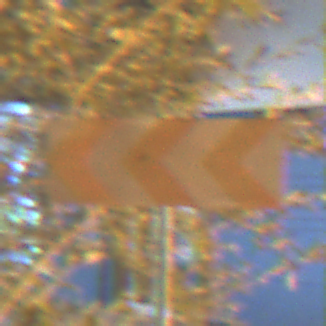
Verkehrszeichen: RichtungstafelnInKurvenGrossRechts
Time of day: Night
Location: Outdoor (Urban)
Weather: PartlyCloudy
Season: NotSpecified
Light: Artificial